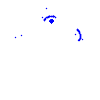
Particle: proton